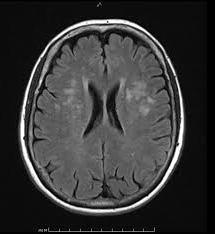
Label: notumor